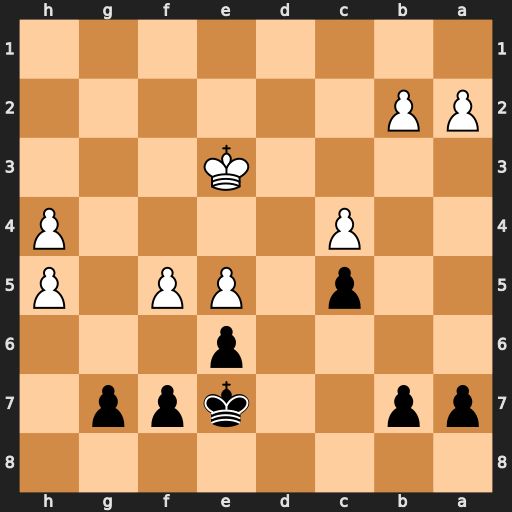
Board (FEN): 8/pp2kpp1/4p3/2p1PP1P/2P4P/4K3/PP6/8
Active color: b
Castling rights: -
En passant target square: -
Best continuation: exf5 Kf4 Ke6